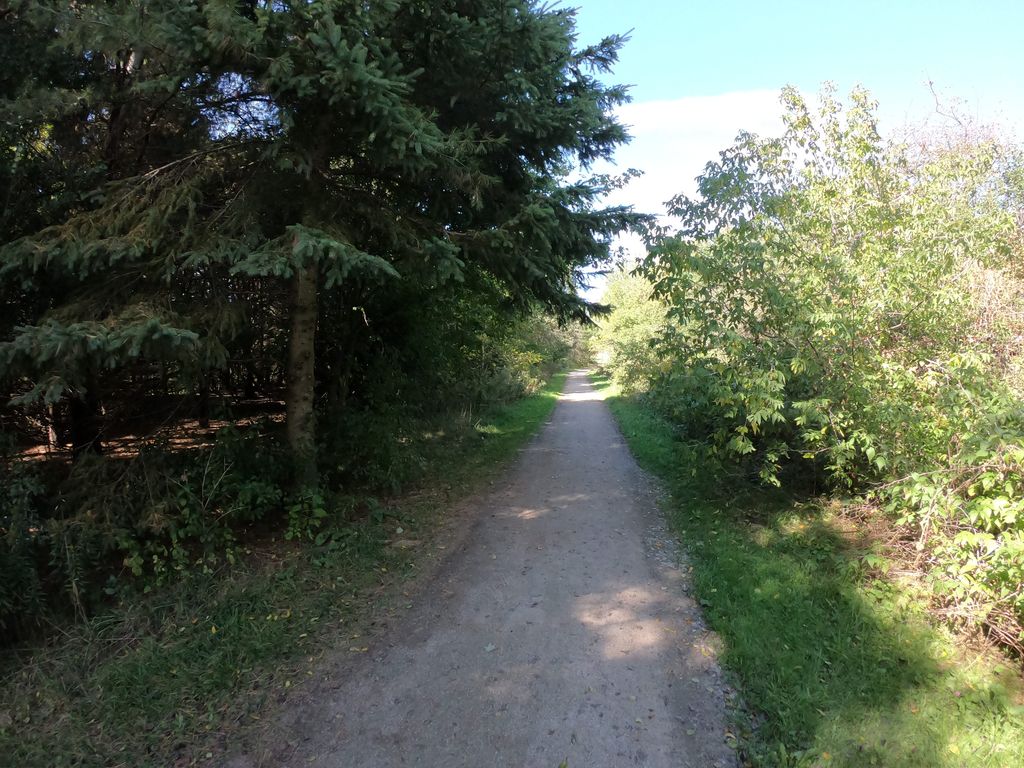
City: kitchener-waterloo